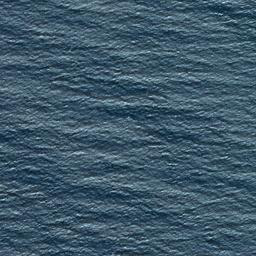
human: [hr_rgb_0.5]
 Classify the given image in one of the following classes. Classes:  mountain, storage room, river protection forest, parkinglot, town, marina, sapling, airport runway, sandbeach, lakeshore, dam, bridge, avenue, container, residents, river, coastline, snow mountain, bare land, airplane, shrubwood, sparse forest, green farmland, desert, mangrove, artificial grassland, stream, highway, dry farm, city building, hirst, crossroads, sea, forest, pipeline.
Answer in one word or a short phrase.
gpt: sea